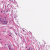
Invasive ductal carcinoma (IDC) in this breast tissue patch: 0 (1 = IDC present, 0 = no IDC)